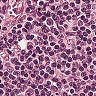
Metastatic tissue present: no